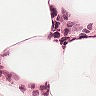
Metastatic tissue present: no